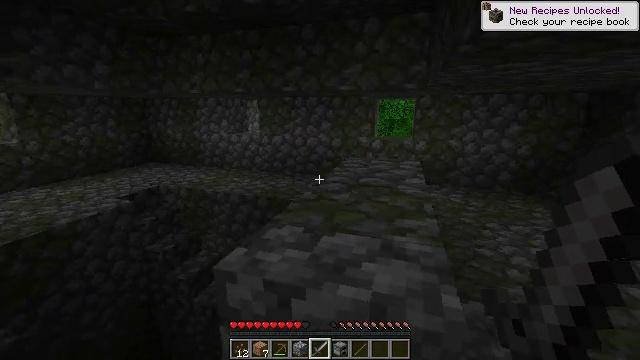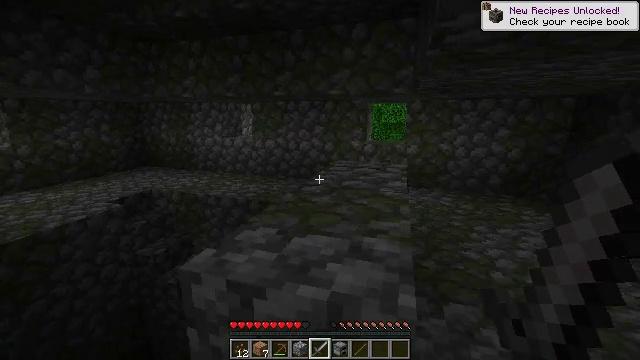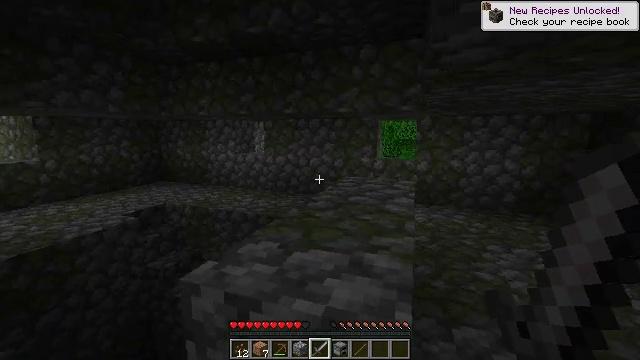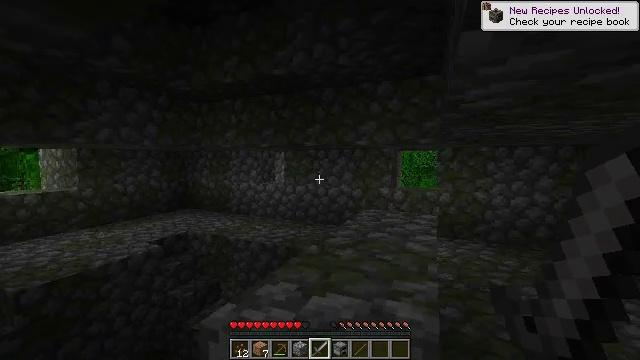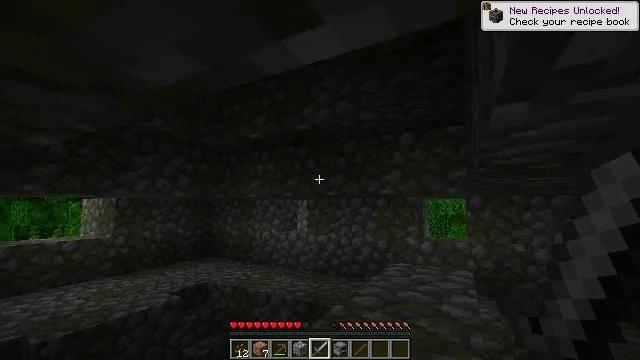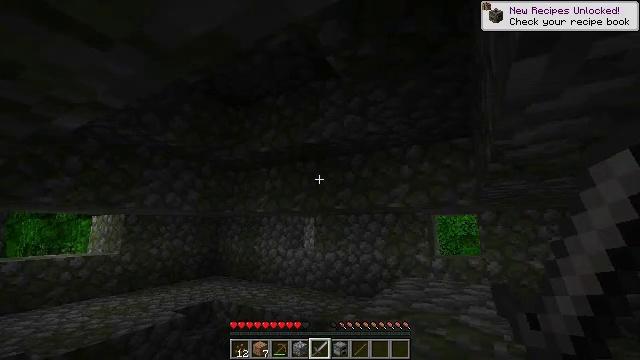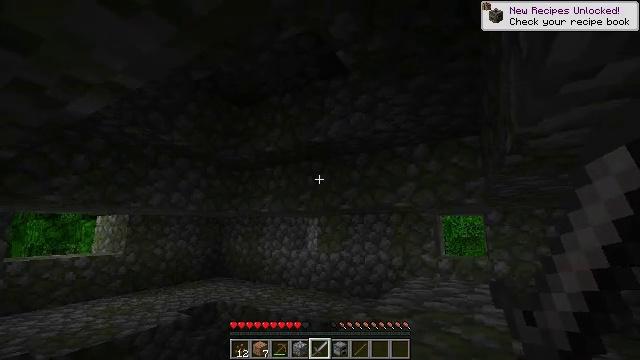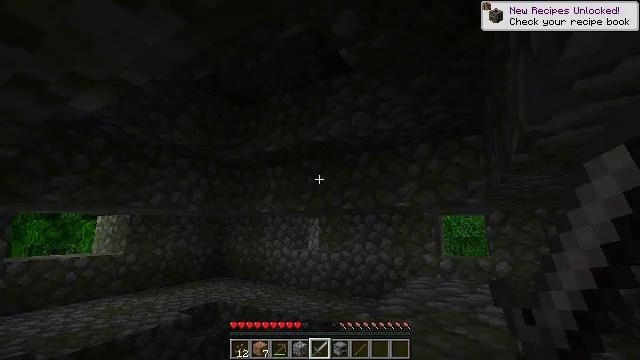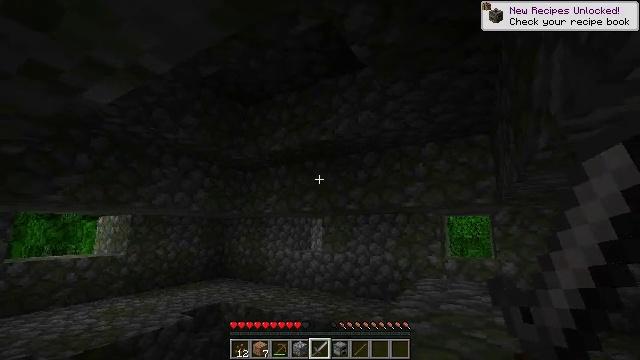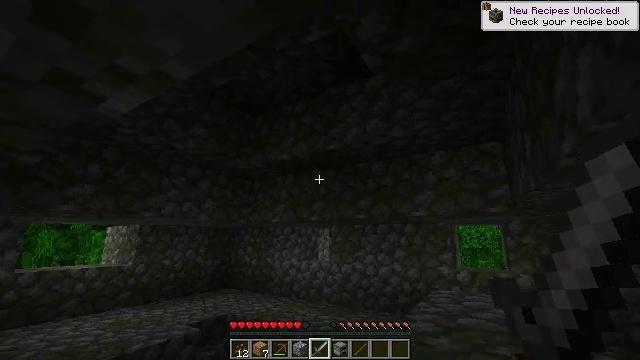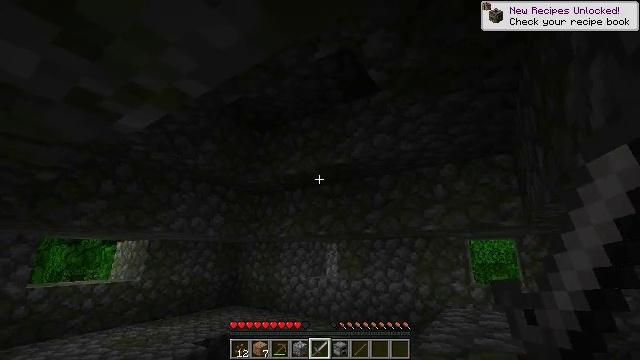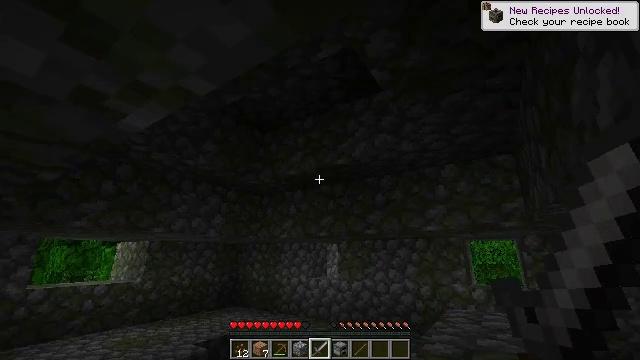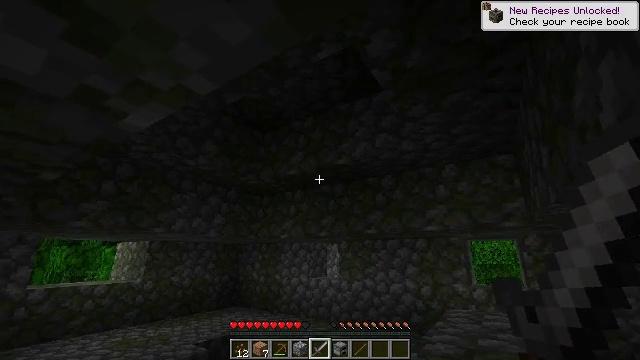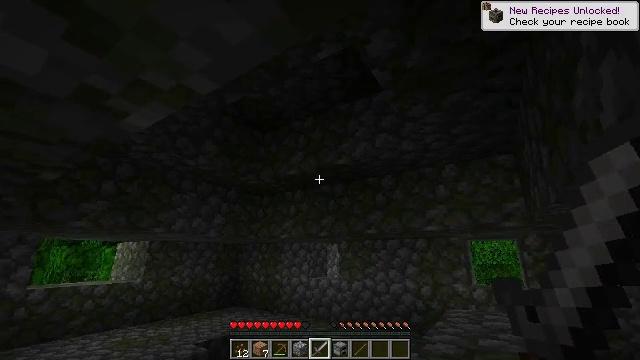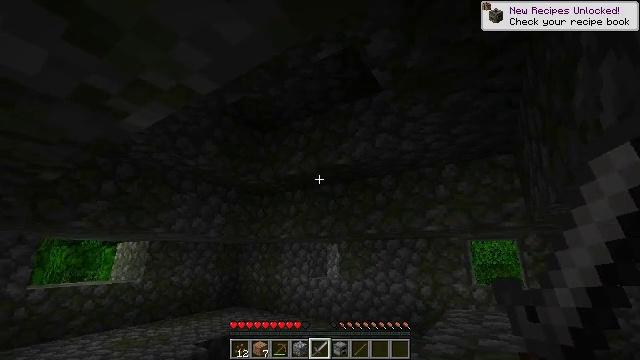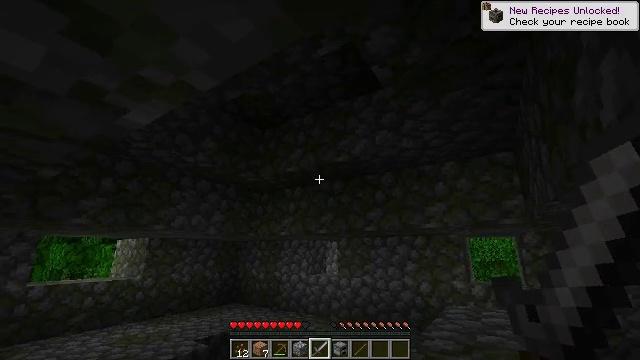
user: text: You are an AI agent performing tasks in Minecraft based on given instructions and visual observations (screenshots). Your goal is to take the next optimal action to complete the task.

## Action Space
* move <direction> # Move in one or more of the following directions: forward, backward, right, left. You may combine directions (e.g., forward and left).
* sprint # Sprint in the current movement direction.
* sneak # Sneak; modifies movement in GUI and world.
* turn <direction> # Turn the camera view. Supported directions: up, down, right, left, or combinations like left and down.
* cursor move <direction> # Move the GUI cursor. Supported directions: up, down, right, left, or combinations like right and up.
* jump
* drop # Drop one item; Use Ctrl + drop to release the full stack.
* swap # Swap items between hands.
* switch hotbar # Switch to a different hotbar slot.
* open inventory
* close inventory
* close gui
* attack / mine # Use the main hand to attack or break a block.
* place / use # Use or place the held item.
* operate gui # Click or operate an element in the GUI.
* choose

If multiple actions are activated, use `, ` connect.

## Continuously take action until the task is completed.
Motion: motion action
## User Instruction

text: Digging the cobblestone underground.
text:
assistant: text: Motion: no_op
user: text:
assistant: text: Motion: move forward, turn left and up
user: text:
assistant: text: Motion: move forward, turn left and up, jump
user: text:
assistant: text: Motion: move forward, turn left and up, jump
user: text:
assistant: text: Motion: move forward, turn left and up, jump
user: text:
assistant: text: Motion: move forward, jump
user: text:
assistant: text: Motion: move forward, jump
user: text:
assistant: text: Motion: no_op
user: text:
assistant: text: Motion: turn left and up
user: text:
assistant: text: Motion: turn left and up
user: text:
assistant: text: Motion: no_op
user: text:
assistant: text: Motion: no_op
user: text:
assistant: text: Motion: no_op
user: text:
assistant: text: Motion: no_op
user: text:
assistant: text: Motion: no_op
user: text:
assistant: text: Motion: turn right
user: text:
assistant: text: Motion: no_op
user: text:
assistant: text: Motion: no_op
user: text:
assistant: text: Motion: no_op
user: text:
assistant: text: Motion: no_op
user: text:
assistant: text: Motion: no_op
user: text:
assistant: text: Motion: no_op
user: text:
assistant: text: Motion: no_op
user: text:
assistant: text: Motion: no_op
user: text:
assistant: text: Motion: no_op
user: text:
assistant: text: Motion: no_op
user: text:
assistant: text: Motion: no_op
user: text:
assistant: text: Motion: no_op
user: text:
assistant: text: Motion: no_op
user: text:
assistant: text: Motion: no_op